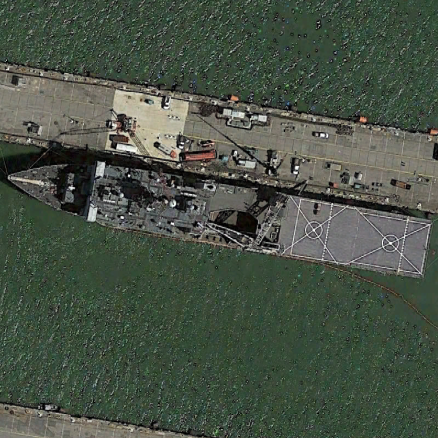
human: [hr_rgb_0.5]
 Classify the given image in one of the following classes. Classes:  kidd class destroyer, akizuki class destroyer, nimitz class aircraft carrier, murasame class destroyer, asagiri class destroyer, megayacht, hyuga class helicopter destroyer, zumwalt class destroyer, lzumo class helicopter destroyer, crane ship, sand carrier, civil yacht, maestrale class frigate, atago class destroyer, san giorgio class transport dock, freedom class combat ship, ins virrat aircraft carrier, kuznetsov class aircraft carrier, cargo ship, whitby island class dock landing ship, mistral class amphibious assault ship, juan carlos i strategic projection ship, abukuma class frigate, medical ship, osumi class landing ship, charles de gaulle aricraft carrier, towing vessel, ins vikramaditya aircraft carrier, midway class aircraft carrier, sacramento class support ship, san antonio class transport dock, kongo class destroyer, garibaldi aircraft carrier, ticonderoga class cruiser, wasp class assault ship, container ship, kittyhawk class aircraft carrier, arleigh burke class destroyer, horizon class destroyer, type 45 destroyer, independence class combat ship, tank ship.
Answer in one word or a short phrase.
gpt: Whitby Island class dock landing ship